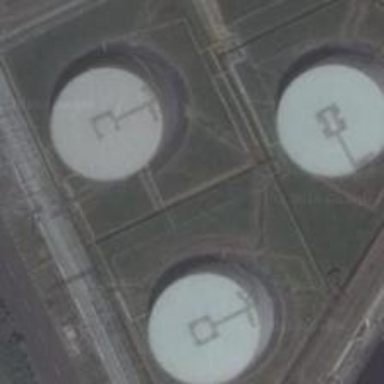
Three white round buildings form this trangular area .